Interaction volume radius: 5 \u00c5
Interaction volume height: 30 \u00c5
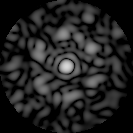
Disorder parameter: 0.7062